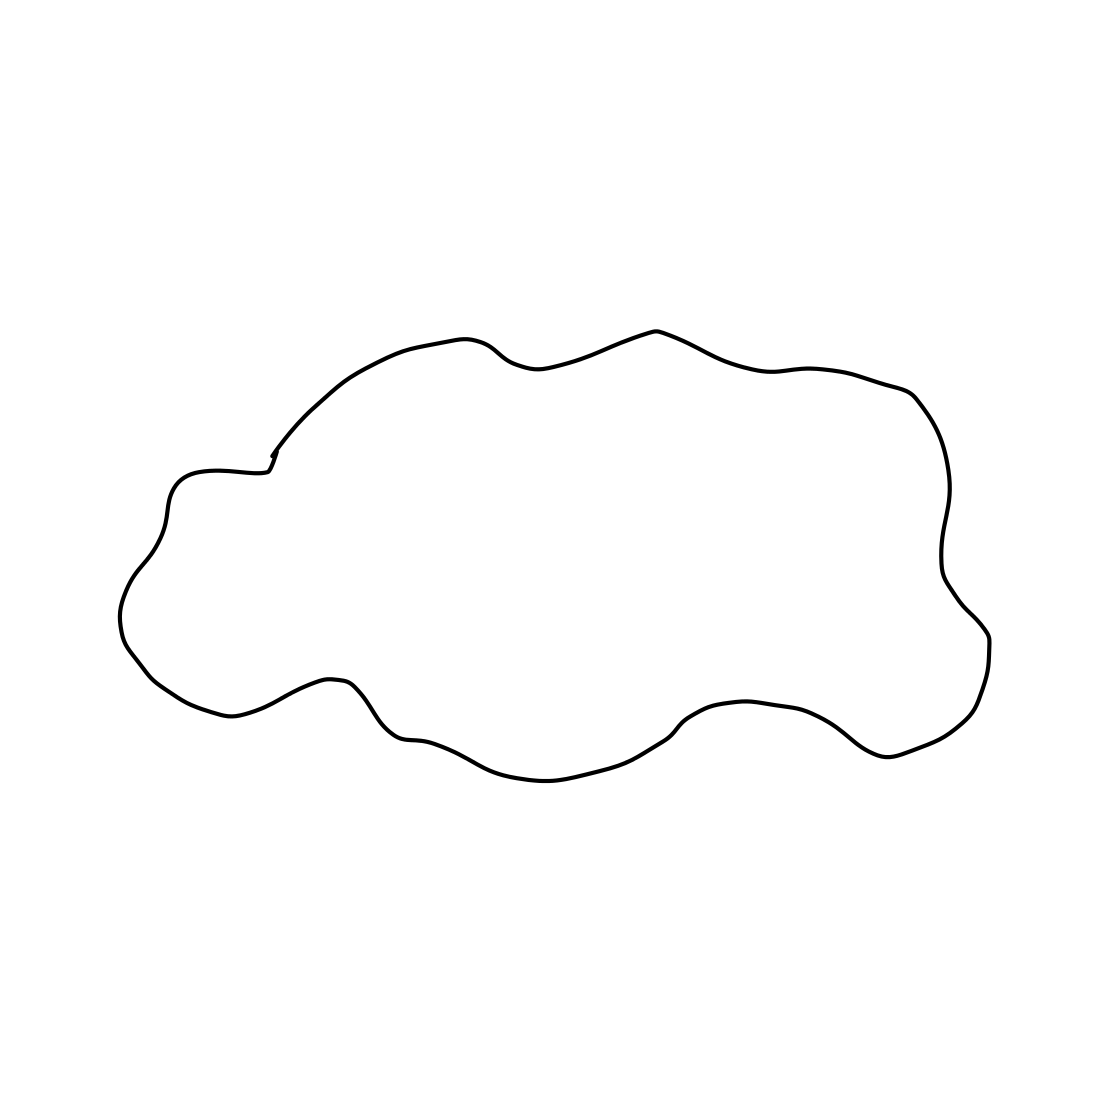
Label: cloud